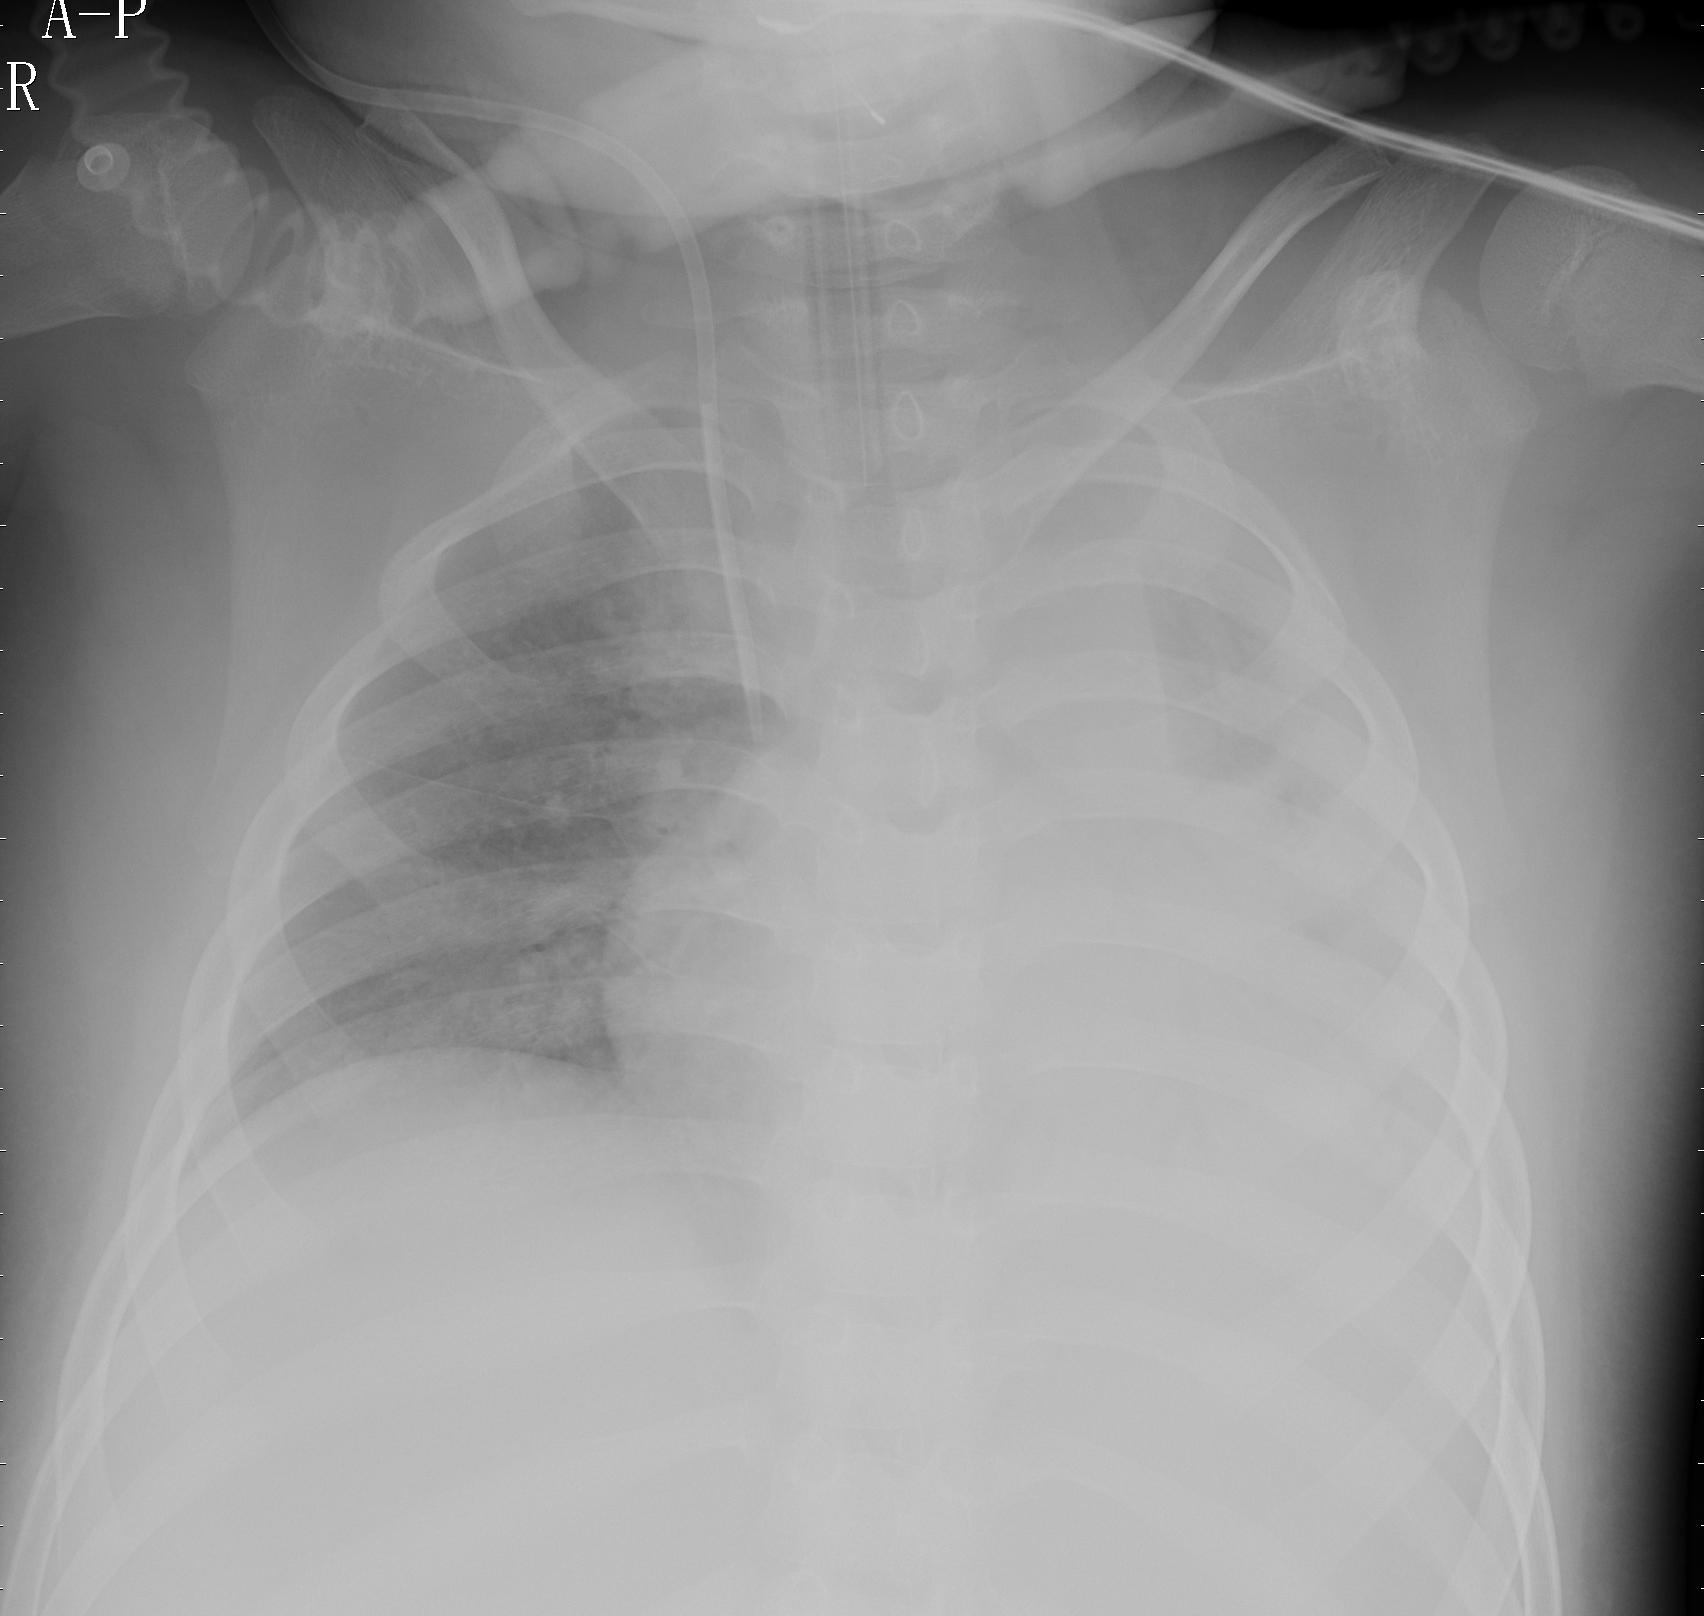
Diagnosis: PNEUMONIA